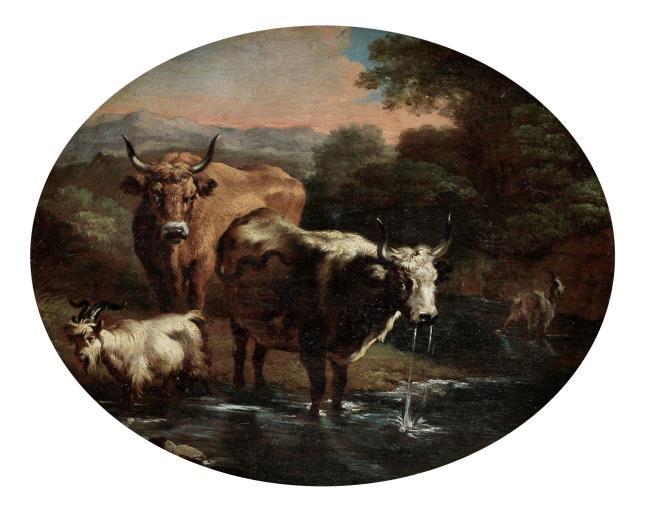
Title: Landscape with cattle
Artist: Johann Heinrich Roos
Earliest date: 1646
Latest date: 1685
Genre: painting
Iconography: cattle
Keywords: animal painting (genre), landscape (genre), italianate, cow, goat, drinking (animal)